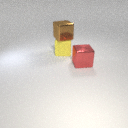
large yellow rubber cube below large brown metal cube